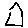
Label: house